Brain MRI, t1w sequence, axial 2D slice.
Patient: age 28, sex M, weight 78 kg, height 1.78 m
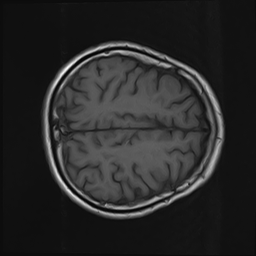